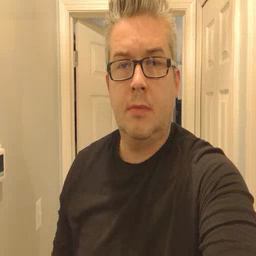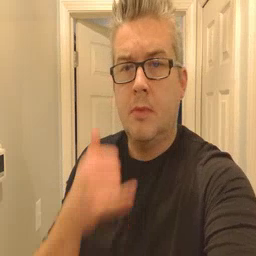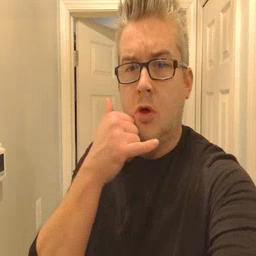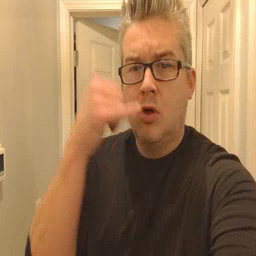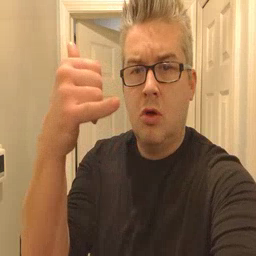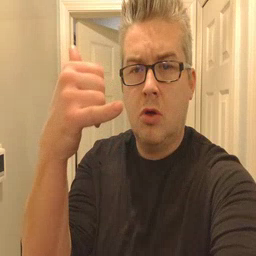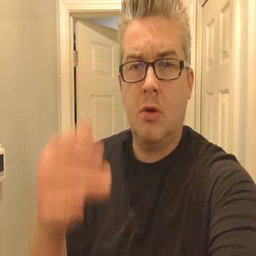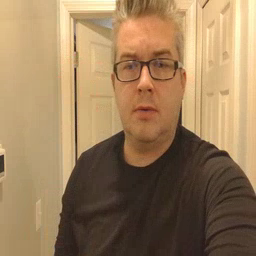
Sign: callonphone